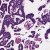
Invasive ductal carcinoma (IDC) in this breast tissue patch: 0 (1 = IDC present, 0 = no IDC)